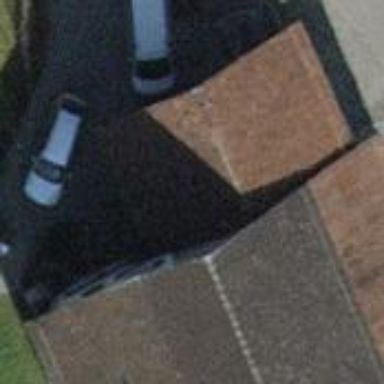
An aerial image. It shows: Terrace building.